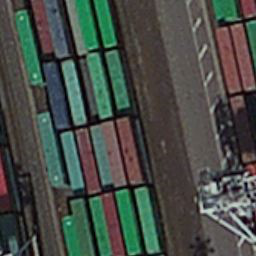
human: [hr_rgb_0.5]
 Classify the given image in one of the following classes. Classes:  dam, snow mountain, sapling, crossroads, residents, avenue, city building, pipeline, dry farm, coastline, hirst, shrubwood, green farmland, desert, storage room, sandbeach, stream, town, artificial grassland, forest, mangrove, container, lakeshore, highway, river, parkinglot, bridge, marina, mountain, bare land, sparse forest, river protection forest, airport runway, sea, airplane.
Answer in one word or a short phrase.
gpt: container